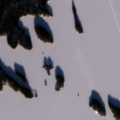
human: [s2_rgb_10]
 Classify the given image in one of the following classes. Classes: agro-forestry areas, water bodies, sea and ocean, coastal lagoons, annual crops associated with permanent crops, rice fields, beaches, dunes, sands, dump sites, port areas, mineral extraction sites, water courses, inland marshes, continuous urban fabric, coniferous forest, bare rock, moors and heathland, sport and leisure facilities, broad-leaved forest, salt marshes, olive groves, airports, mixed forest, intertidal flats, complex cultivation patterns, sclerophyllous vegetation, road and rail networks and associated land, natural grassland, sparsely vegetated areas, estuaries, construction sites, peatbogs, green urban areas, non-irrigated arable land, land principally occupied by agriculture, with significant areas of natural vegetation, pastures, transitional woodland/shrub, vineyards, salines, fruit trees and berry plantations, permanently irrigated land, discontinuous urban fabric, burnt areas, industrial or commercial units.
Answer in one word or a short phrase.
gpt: coniferous forest, water bodies